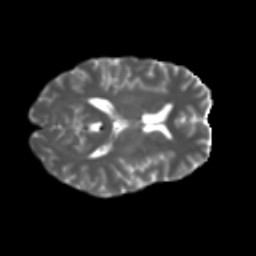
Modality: T2w
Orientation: axial
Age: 41
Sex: female
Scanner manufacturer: ge
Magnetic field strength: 3 T
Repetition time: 7.8 s
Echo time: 0.0606 s